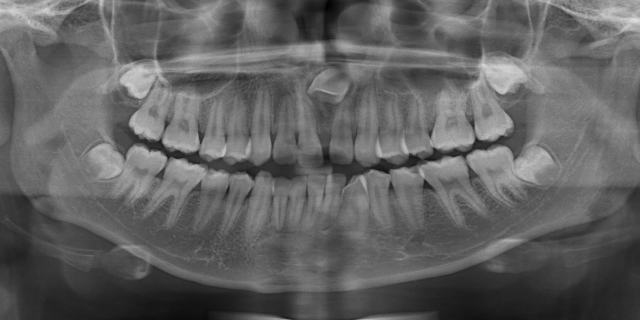
adult